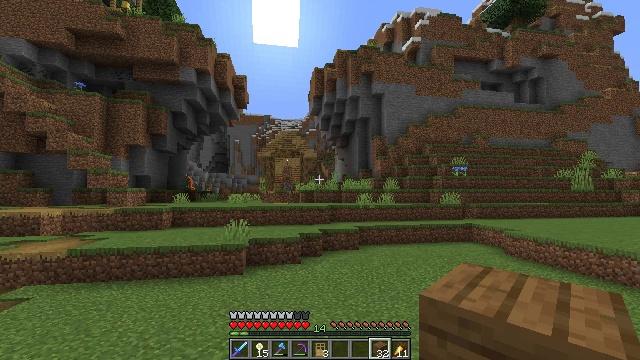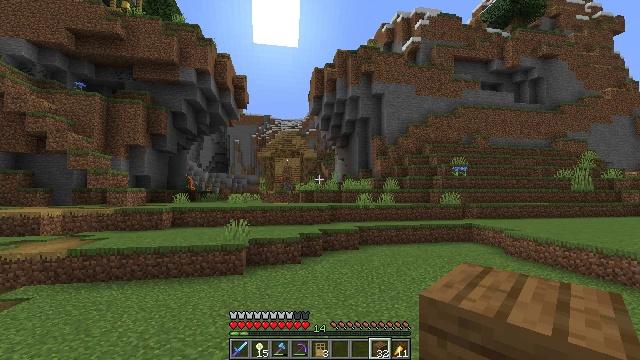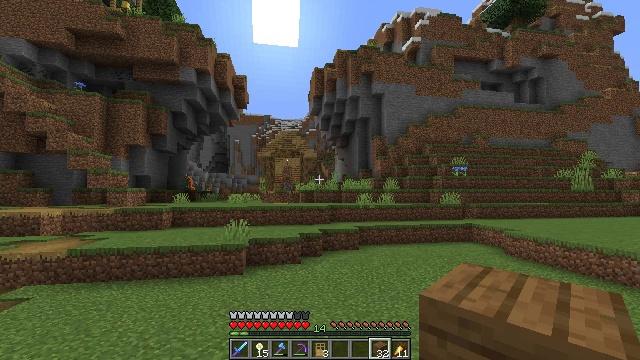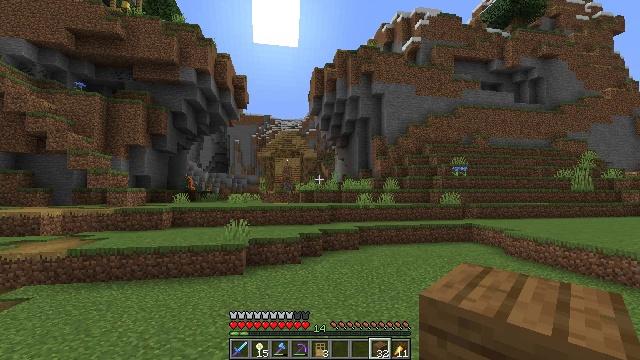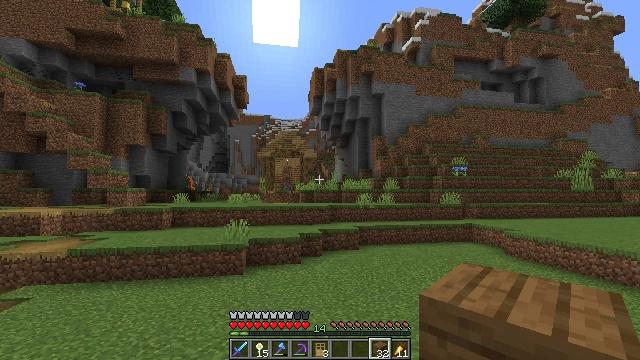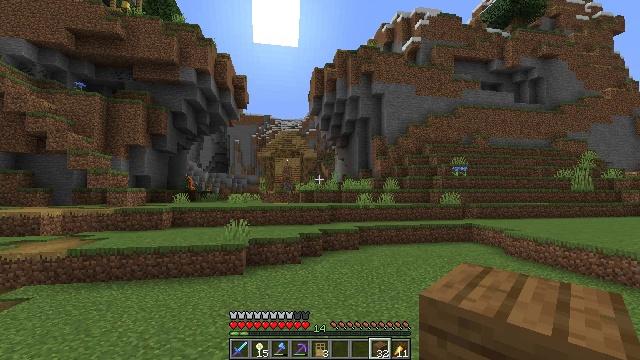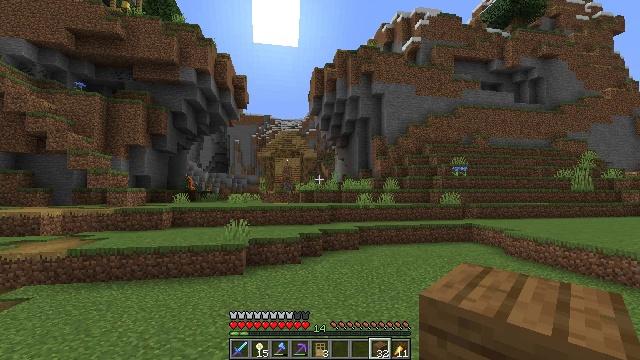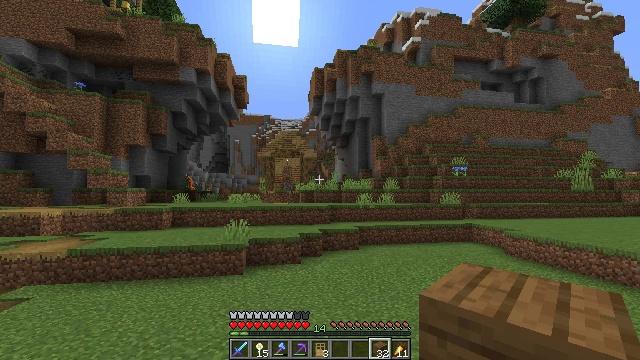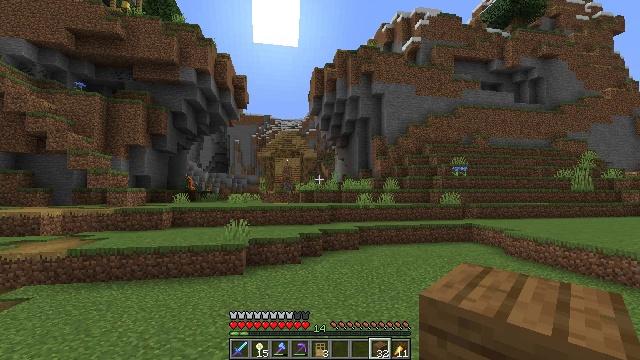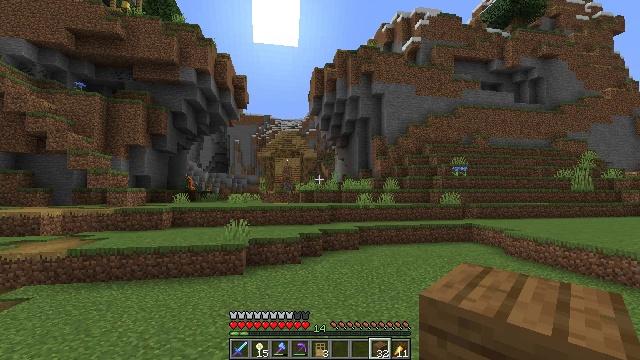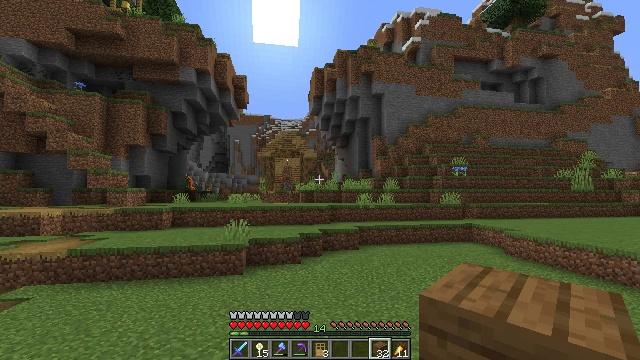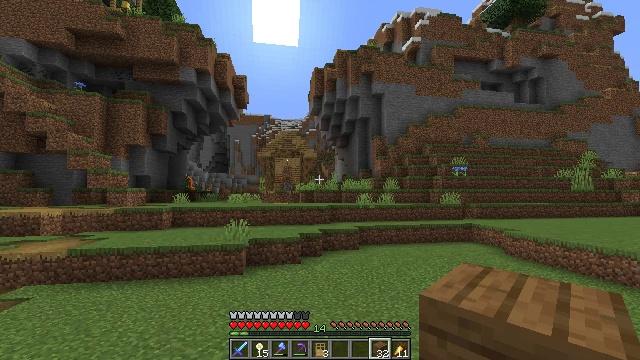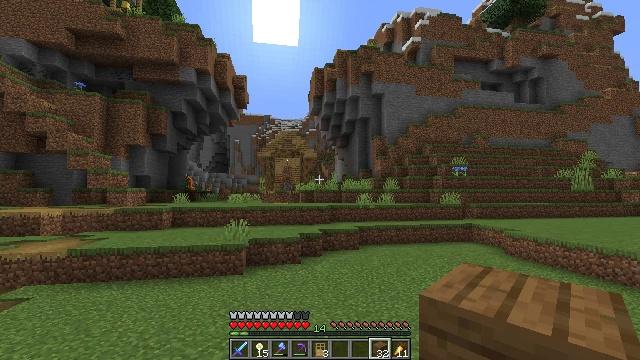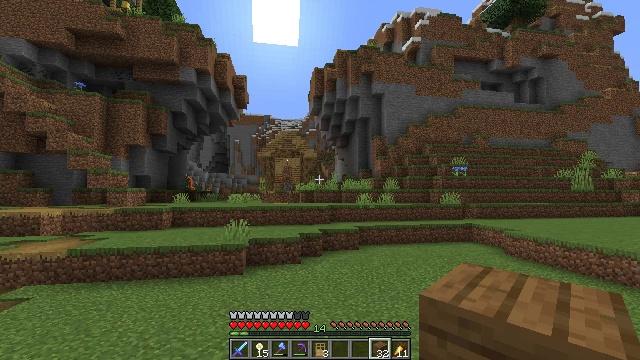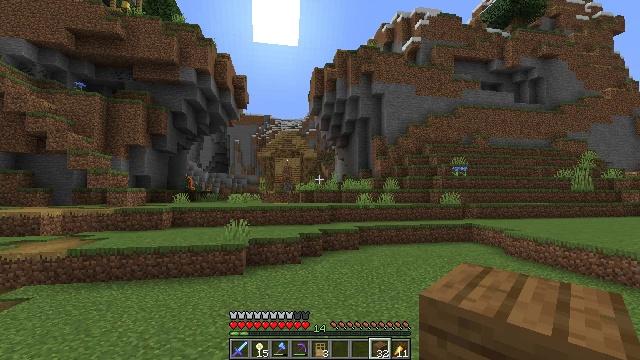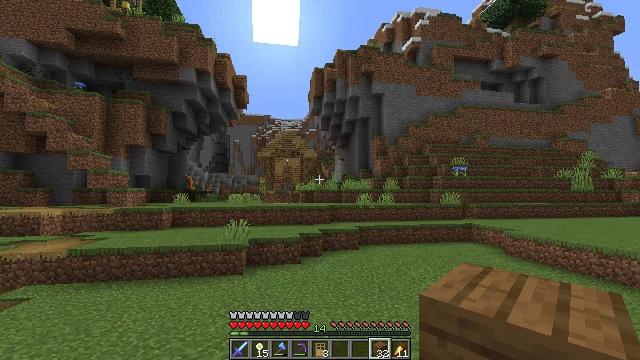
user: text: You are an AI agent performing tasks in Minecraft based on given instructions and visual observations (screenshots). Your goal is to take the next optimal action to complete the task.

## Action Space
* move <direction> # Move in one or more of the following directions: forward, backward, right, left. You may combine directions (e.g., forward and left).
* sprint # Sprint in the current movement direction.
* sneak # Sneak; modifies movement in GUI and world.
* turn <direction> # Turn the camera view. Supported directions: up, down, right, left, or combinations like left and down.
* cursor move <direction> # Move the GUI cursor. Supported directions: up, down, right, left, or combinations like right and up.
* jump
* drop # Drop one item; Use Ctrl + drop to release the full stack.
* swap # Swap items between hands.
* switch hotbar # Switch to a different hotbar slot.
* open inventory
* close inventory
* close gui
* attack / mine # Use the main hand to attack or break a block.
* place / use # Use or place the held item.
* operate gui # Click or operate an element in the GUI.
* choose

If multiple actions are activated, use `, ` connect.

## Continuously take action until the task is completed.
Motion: motion action
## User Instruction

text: Clear away tall grass.
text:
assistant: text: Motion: no_op
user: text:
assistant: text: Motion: no_op
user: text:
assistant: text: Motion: no_op
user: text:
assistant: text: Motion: no_op
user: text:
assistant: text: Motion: no_op
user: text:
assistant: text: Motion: no_op
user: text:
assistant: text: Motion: no_op
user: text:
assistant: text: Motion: no_op
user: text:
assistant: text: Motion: no_op
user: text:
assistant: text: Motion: no_op
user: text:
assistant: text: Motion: no_op
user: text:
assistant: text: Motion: no_op
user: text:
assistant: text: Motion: no_op
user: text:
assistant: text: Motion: no_op
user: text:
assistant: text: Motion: no_op
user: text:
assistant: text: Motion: no_op
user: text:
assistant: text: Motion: no_op
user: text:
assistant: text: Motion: no_op
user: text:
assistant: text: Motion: no_op
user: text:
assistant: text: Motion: no_op
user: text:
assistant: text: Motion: no_op
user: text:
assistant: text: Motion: no_op
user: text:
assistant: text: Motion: no_op
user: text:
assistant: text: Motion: no_op
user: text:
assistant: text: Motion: no_op
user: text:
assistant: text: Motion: no_op
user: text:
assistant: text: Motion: no_op
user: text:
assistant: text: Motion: no_op
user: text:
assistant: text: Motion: no_op
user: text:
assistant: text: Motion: no_op